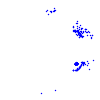
Particle: kaon